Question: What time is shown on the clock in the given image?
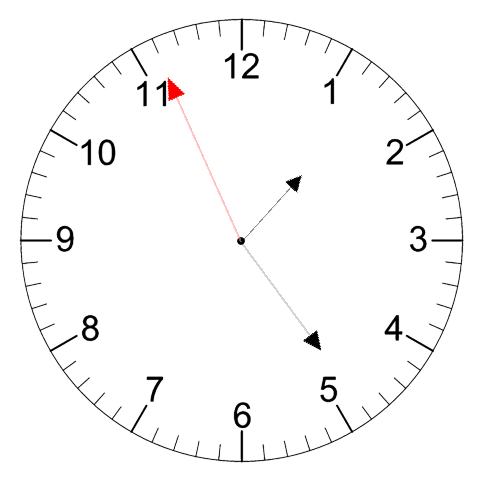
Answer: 01:23:56